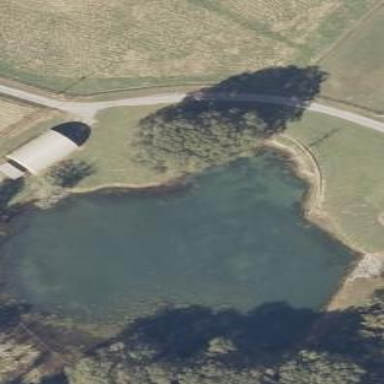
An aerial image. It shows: Peaceful pond surrounded by nature.